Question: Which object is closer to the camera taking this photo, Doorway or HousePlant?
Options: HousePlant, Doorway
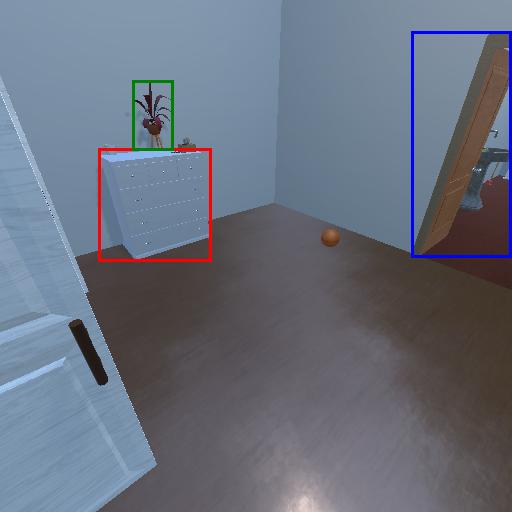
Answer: HousePlant